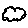
Label: cloud